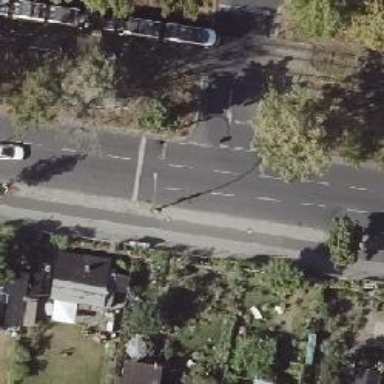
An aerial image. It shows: Primary road with asphalt surface.